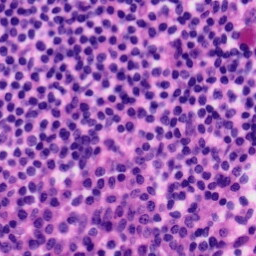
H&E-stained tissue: Tonsil